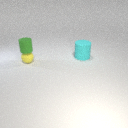
large cyan rubber cylinder to the right of small yellow rubber sphere